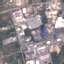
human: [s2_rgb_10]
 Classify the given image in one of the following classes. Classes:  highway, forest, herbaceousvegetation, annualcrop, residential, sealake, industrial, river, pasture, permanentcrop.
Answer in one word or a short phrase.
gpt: Industrial